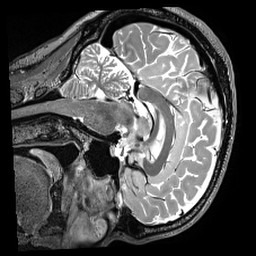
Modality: T2w
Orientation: sagittal
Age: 46
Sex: male
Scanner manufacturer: siemens
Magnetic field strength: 3 T
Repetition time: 3.2 s
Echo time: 0.56 s